Field crop: maize
Growth stage: 2
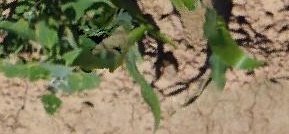
Species: maize